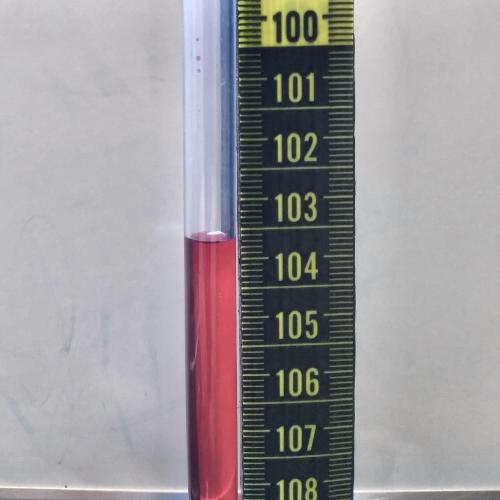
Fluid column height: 103.7 cm